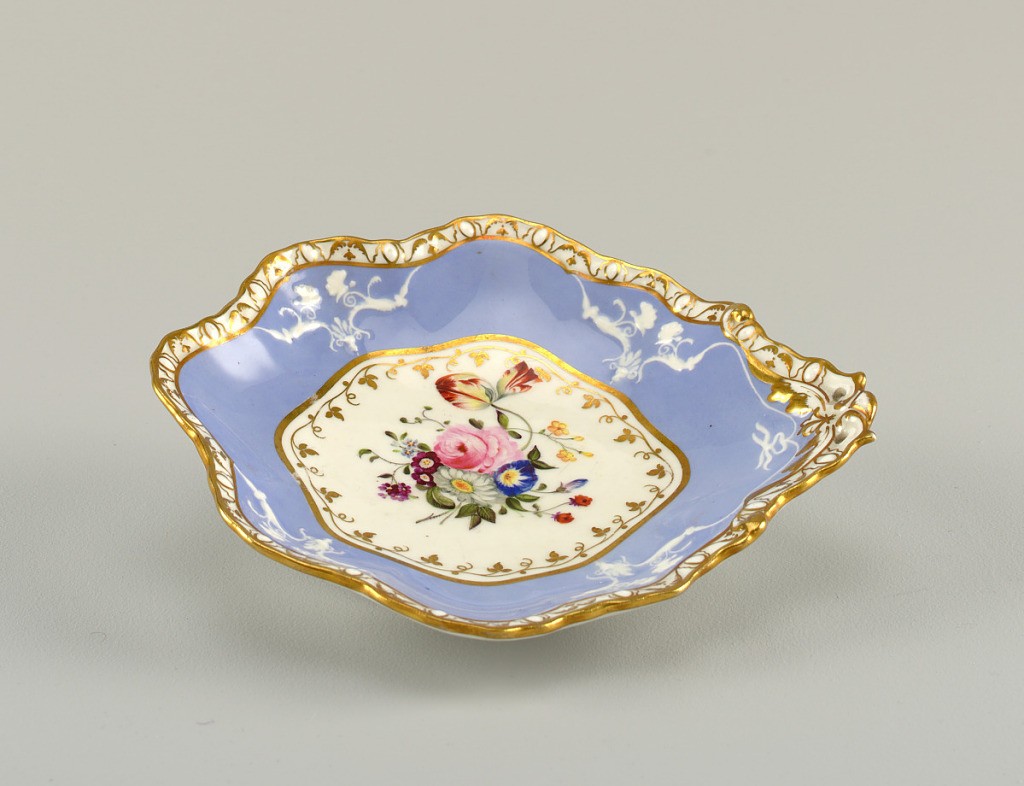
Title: Dish, from a Dessert Service
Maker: Spode Ceramic Works, English, established 1776
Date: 1833–1847
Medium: porcelain (feldspar), vitreous enamel, gold
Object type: dish
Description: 1959-155-5-a,b: Shell-shaped, the edge extending at one side to fo...